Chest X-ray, AP view. Patient: 32 years old, sex F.
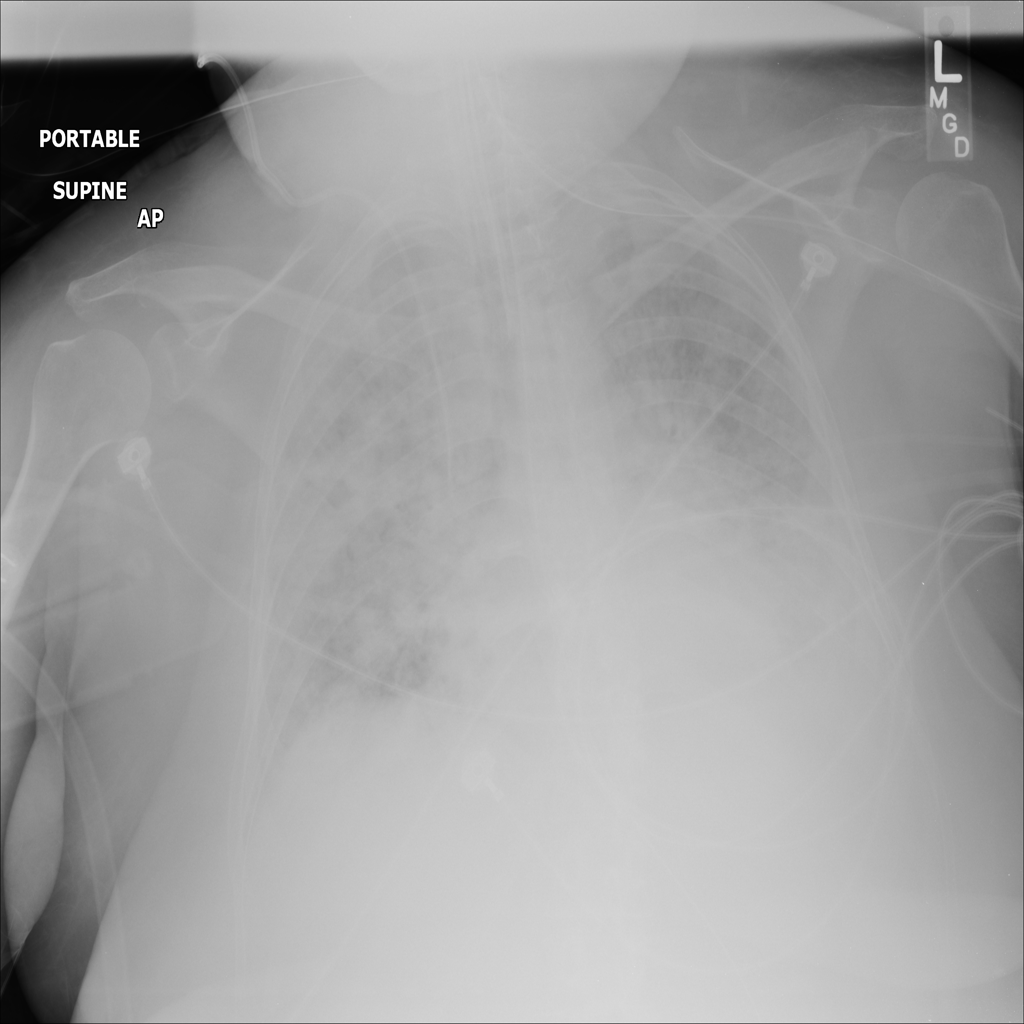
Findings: Infiltration, Nodule